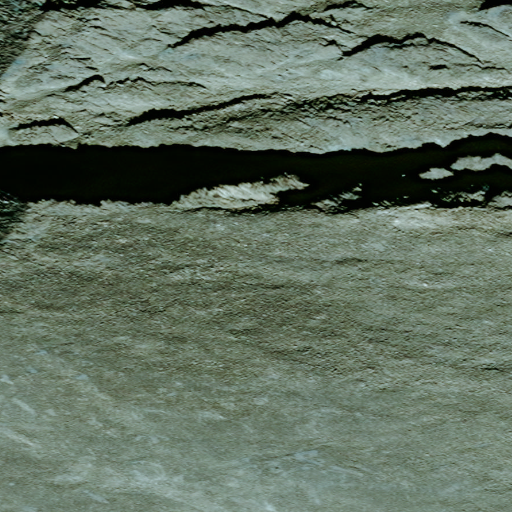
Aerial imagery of mountain in Alaska named Mount Eldridge containing only unknown